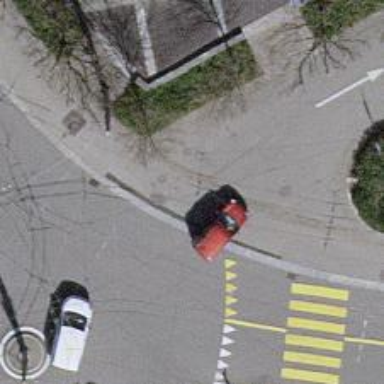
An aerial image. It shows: Unmarked road crossing.